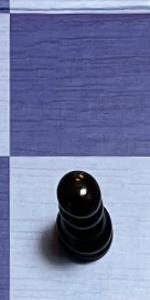
Label: Pawn_Black